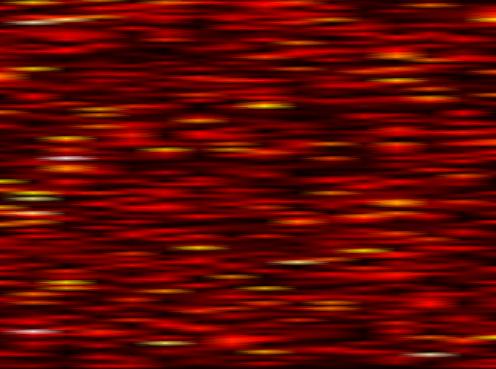
Label: OFDM